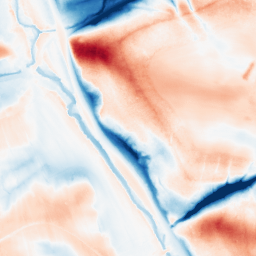
Category: classical
Decomposition family: gaussian_anisotropic
Decomposition parameters: sigma_x: 5
sigma_y: 20
Upsampling method: sinc_hamming
Upsampling parameters: scale: 4
kernel_size: 16
Upsampling scale: 4